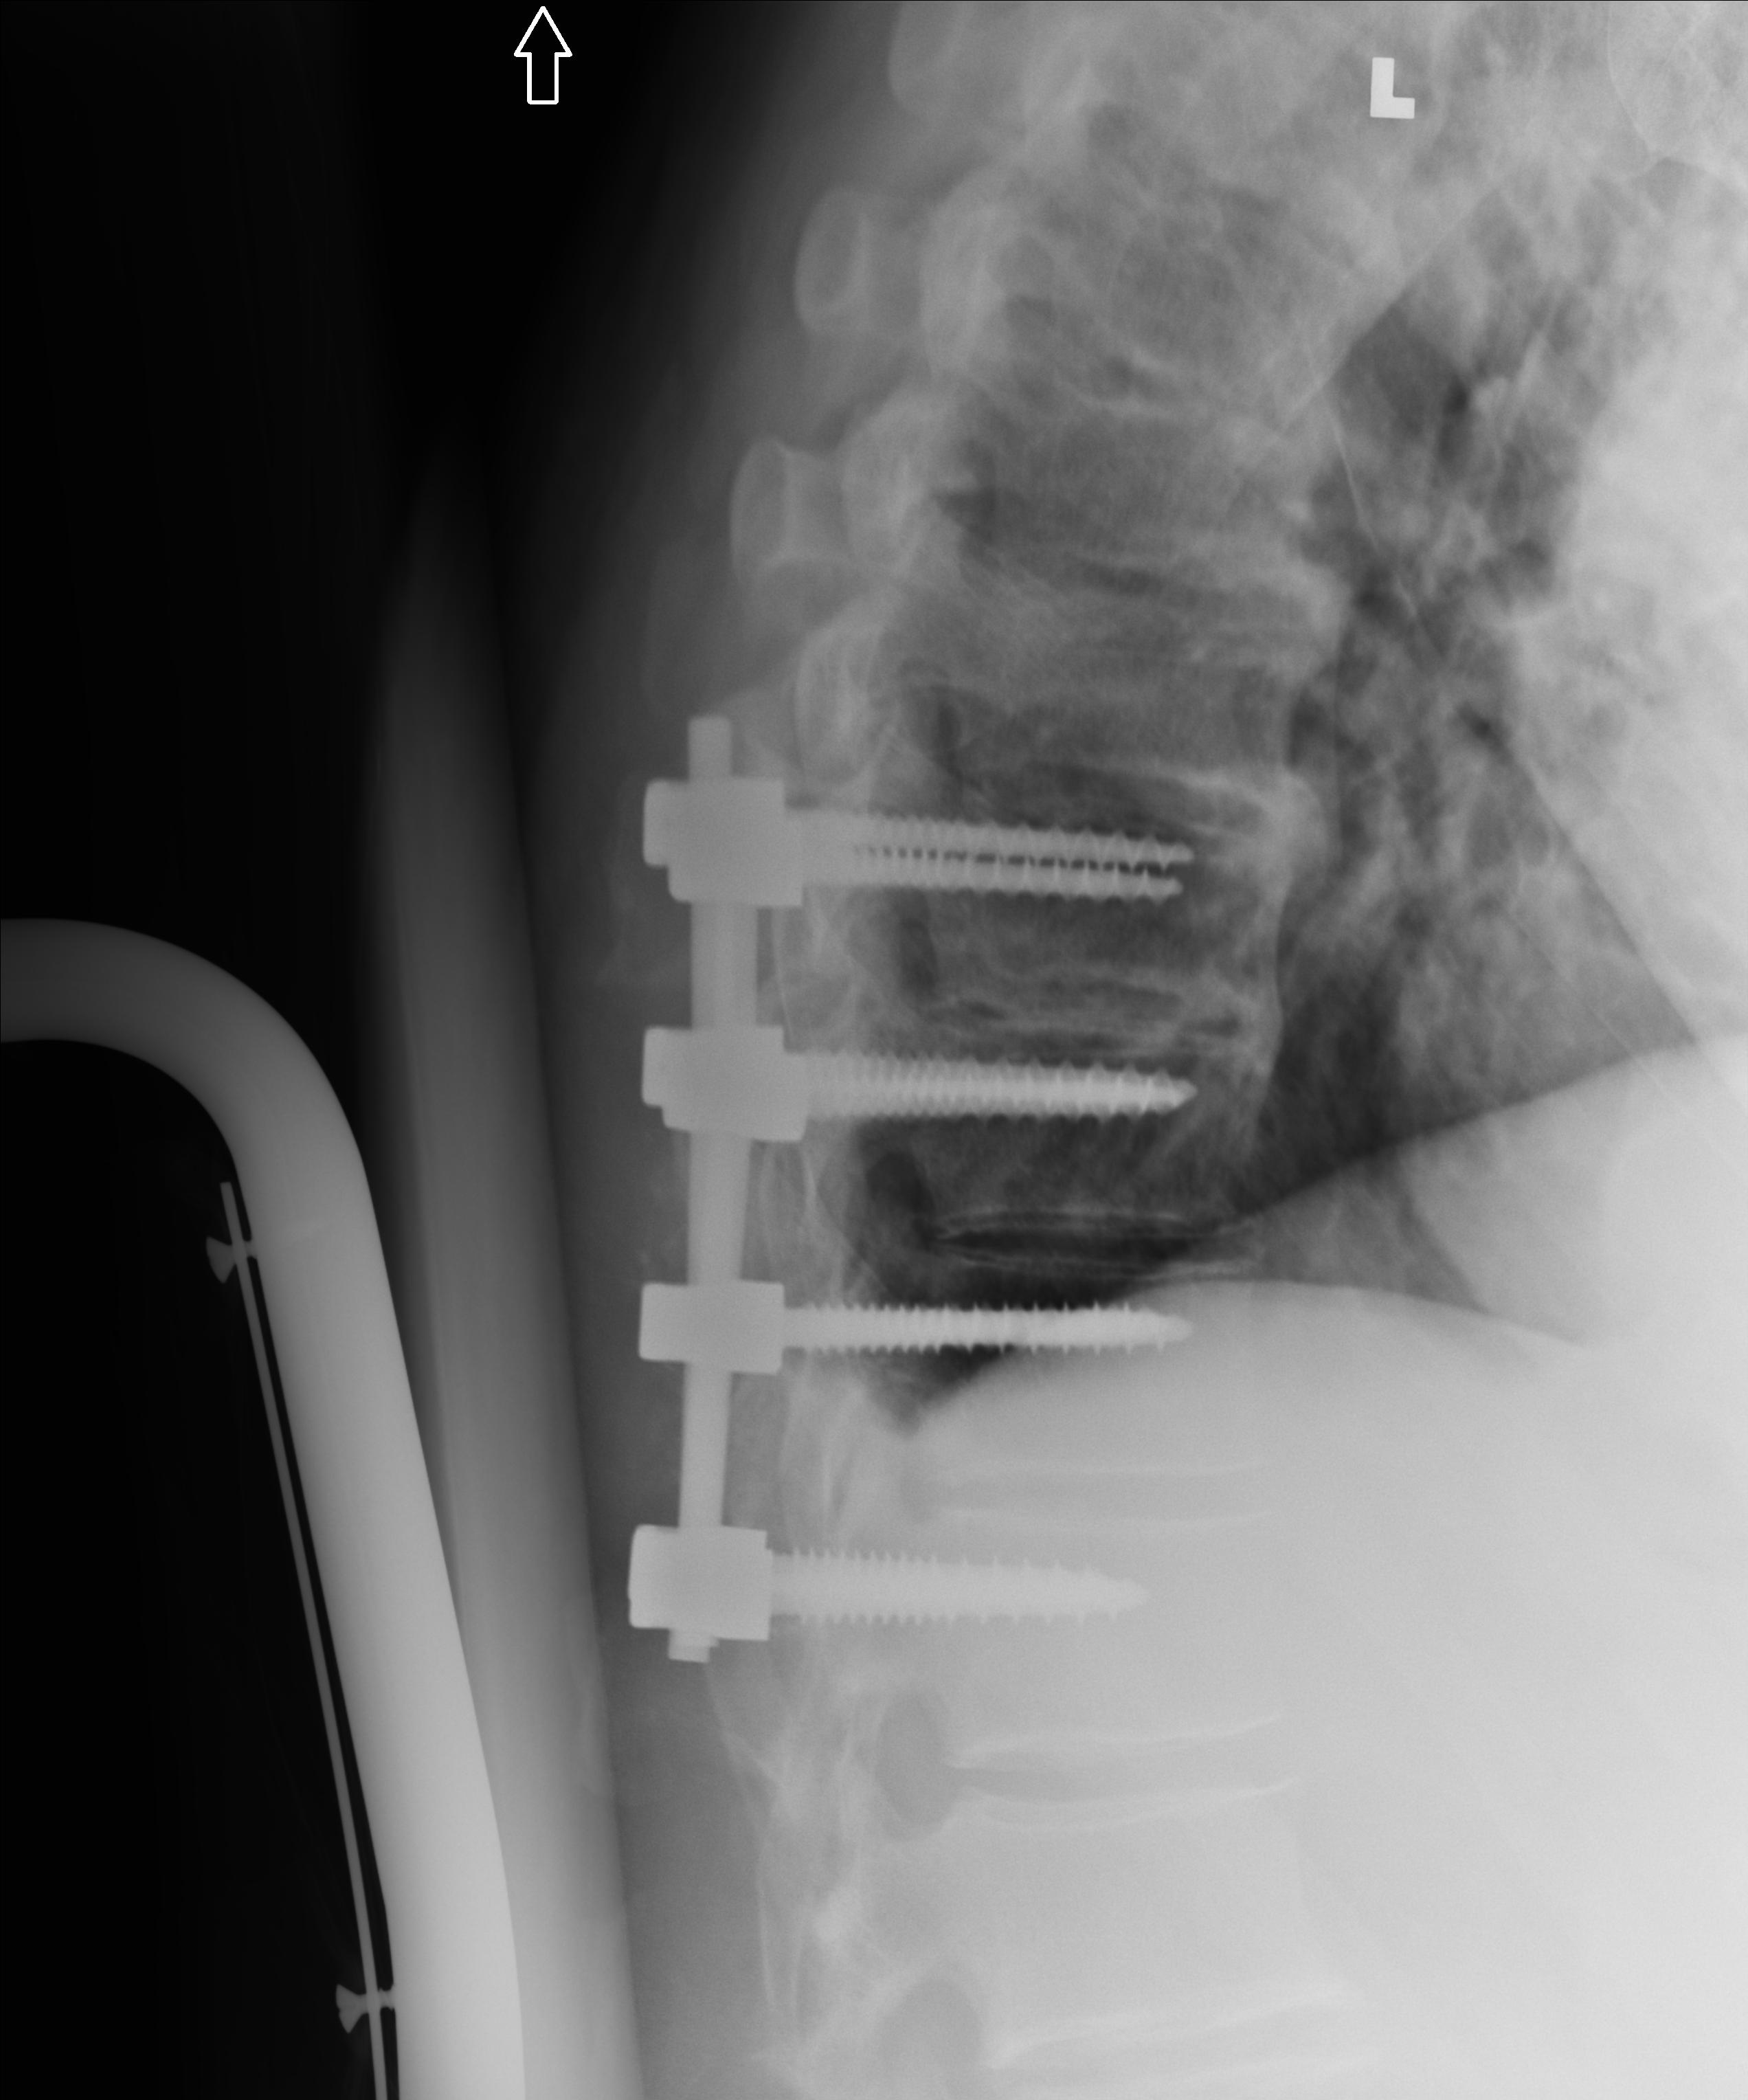
View: LATERAL
Implant manufacturer: medtronic solera